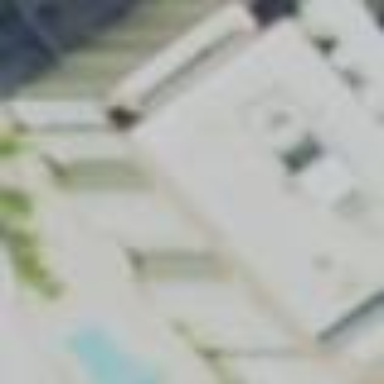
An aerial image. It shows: Hotel building.